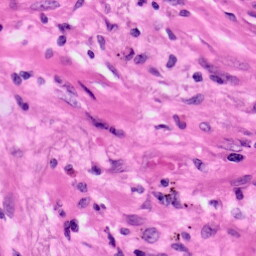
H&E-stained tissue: Lung